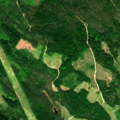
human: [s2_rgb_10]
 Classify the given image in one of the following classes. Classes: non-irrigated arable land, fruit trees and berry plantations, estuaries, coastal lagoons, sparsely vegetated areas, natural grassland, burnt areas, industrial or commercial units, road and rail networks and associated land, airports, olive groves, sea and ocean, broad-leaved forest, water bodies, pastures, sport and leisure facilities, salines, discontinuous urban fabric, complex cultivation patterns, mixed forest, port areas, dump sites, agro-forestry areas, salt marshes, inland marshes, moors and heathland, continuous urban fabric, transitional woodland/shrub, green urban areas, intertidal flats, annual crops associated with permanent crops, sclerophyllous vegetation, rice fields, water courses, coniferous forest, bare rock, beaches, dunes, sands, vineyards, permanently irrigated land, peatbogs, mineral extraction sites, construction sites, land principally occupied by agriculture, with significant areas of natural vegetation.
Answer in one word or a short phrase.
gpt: coniferous forest, mixed forest, transitional woodland/shrub